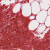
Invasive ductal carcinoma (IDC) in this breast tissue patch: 0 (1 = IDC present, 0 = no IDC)